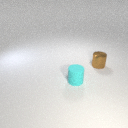
small cyan rubber cylinder in front of small brown metal cylinder